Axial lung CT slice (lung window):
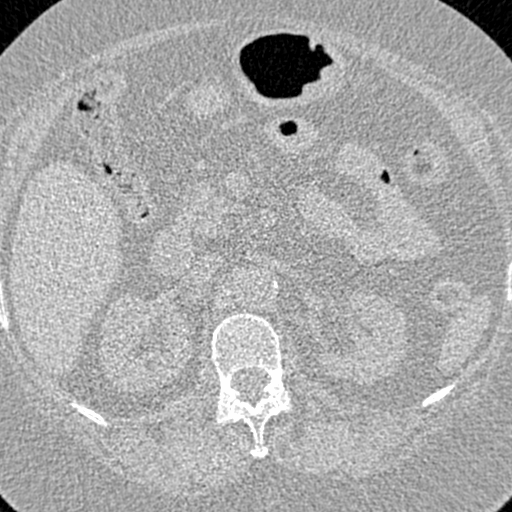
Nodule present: no